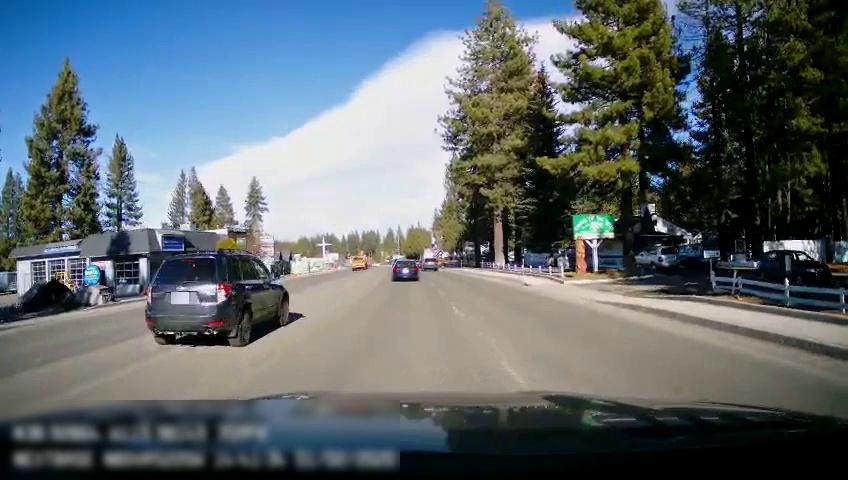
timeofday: Day
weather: Sunny
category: Drivable Space
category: Vehicles | SUV
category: Vehicles | Car
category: Vehicles | SUV
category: Vehicles | Car
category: Vehicles | SUV
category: Vehicles | Truck
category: Lanes | Opposite Lane
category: Lanes | Current Lane
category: Lanes | Current Lane
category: Lanes | Opposite Lane
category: Traffic | Signs